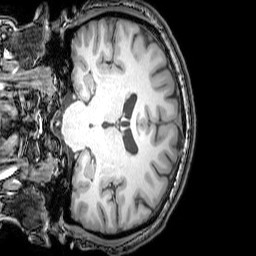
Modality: T1w
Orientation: coronal
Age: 26
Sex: male
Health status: healthy
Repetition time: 0.081 s
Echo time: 0.037 s